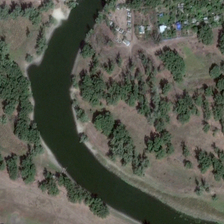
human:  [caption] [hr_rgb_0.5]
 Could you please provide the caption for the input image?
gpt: it is trees around the house and a green river .

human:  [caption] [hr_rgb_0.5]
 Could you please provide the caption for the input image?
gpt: green tree in the land .

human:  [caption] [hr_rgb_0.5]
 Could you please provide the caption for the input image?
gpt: it is trees around the house and a green river .

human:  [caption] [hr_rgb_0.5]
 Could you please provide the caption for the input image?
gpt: green tree in the land .

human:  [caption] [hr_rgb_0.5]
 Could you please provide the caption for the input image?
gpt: it is trees around the house and a green river .